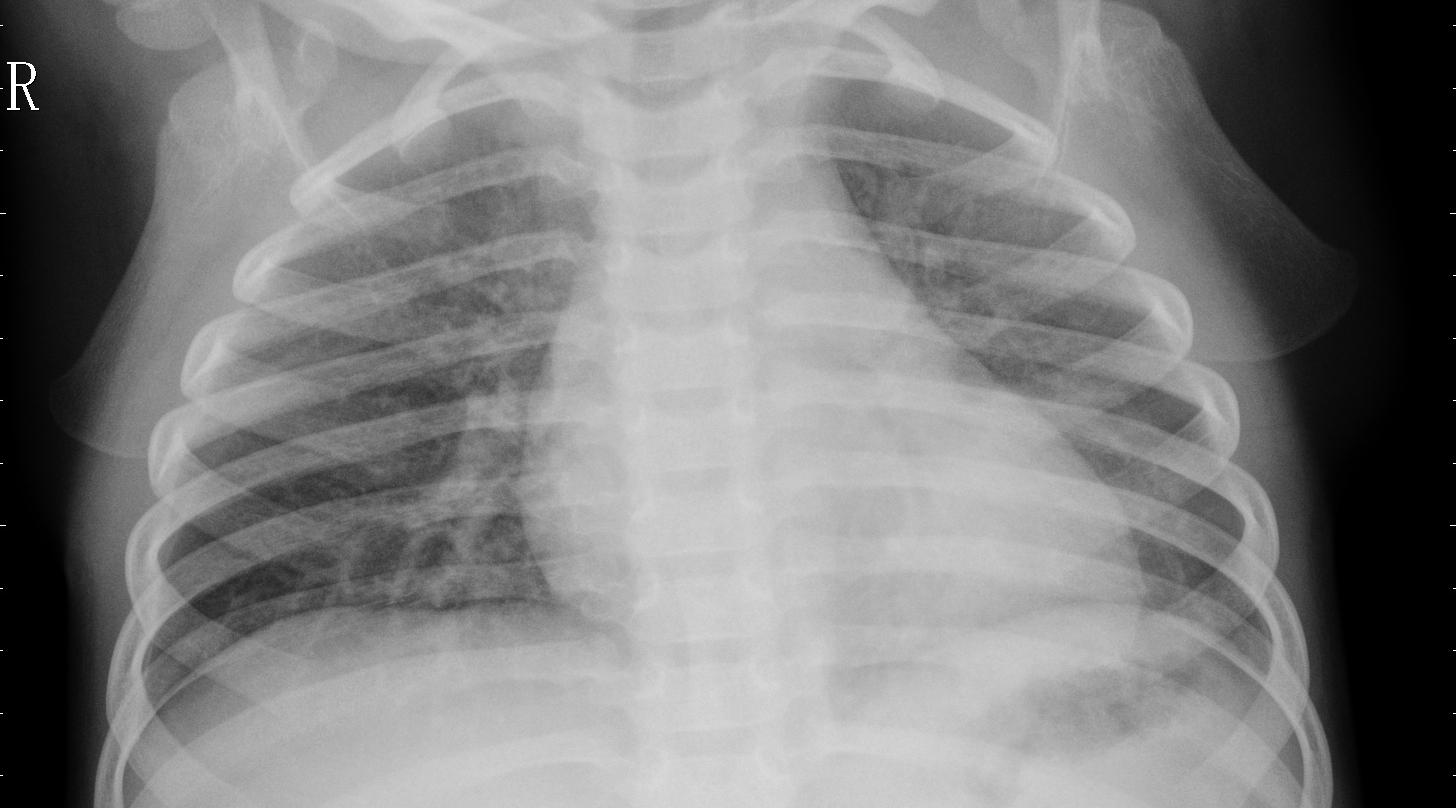
Diagnosis: PNEUMONIA